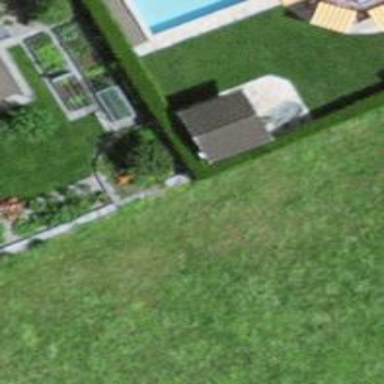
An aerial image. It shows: Hedge acting as barrier.